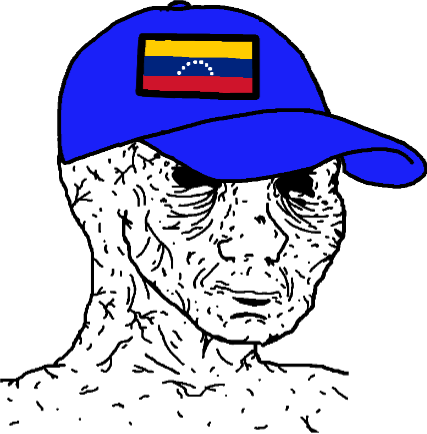
Label: 5_Tired_Wojak